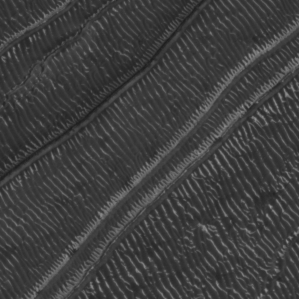
Label: frost